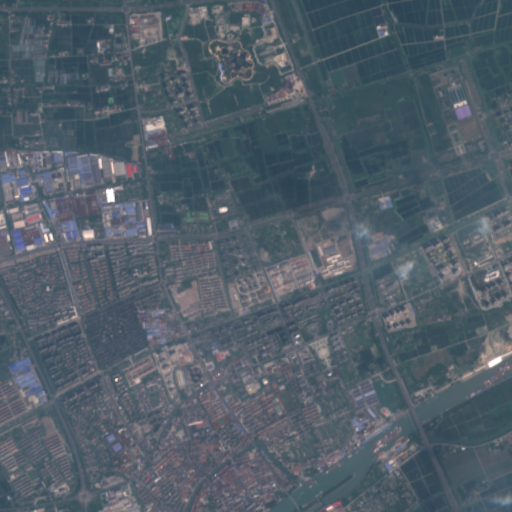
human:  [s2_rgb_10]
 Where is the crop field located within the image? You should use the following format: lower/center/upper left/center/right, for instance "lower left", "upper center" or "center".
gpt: The crop field is located in the upper right of the image.
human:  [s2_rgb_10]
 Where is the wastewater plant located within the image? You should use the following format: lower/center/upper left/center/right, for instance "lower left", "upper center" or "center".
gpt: The wastewater plant is located in the upper right of the image.
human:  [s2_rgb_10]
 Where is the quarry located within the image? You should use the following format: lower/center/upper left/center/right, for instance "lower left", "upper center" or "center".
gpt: There is no quarry in the image.